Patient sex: F
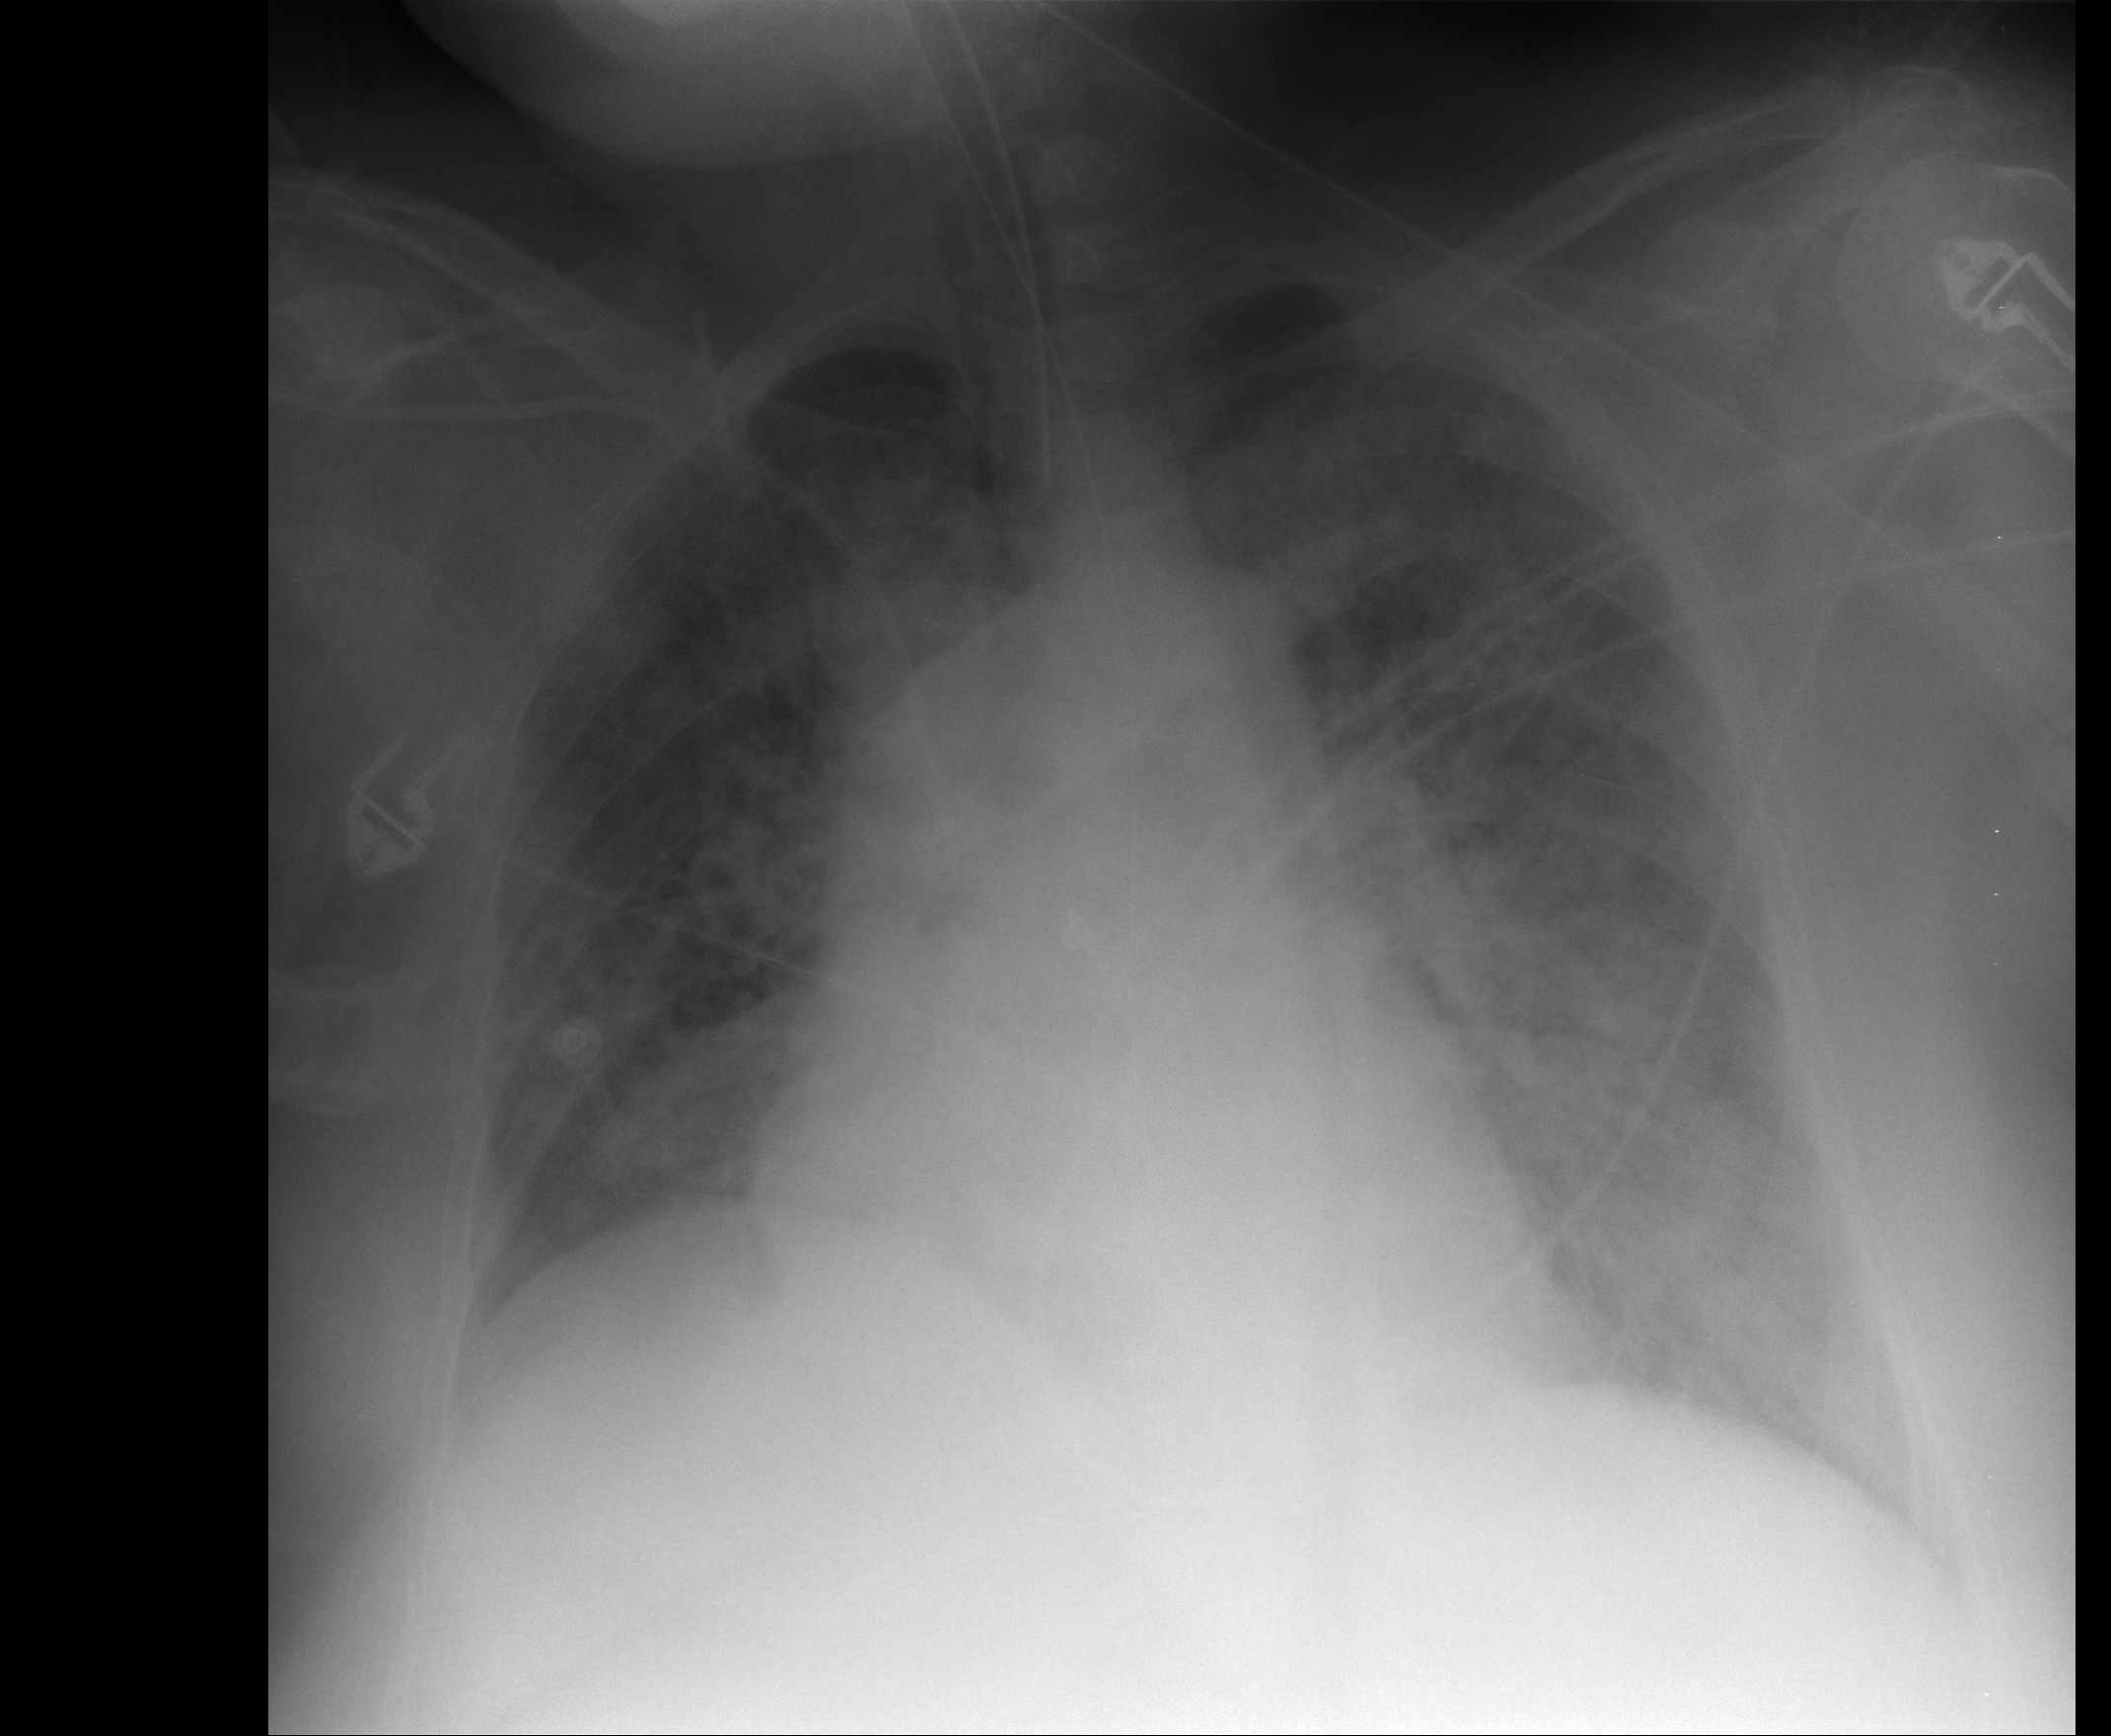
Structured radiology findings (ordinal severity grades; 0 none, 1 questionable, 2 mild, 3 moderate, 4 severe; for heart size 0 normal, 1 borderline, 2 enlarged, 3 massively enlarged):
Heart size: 2
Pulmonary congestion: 0
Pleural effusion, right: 0
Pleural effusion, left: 0
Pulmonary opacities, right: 4
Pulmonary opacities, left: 4
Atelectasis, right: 3
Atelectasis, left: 3